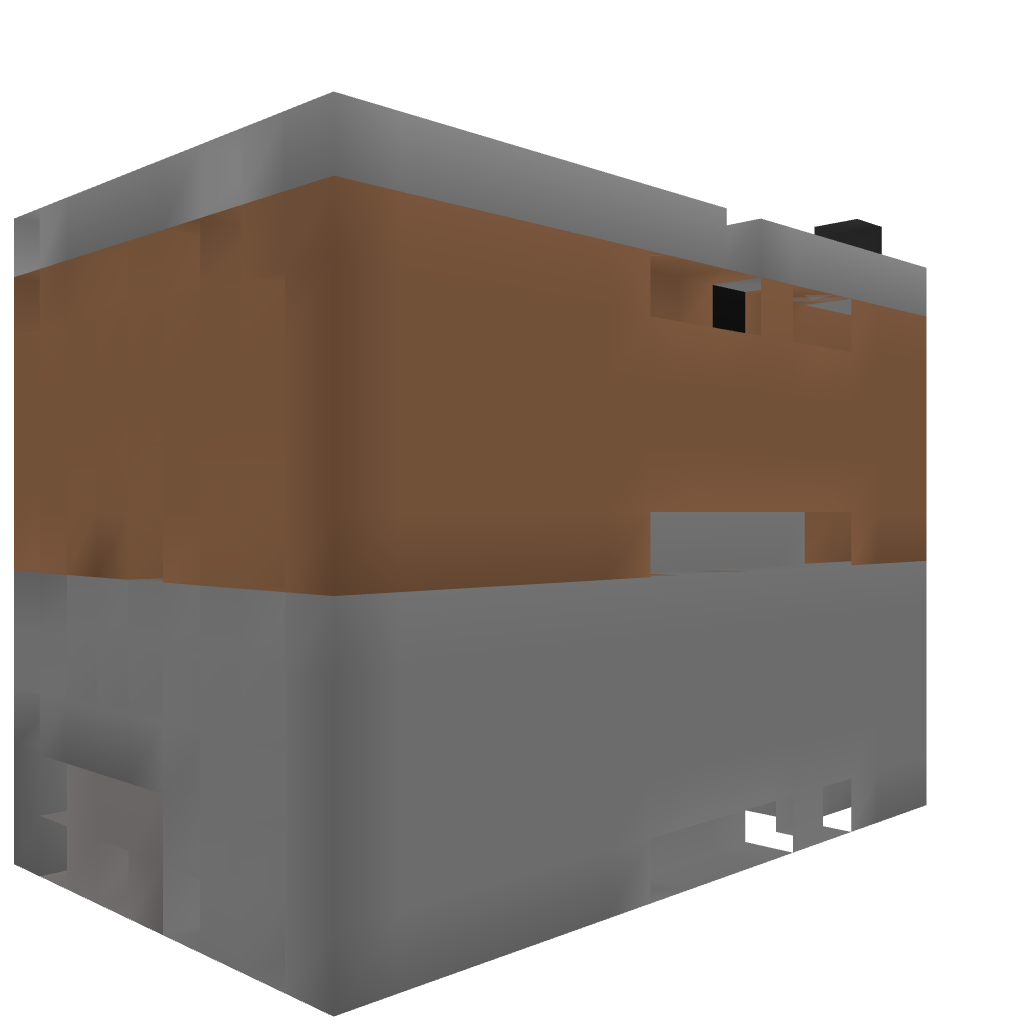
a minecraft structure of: Self Making House